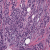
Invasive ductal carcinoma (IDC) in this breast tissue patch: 1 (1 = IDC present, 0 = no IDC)